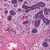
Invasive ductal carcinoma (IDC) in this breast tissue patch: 0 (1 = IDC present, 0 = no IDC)